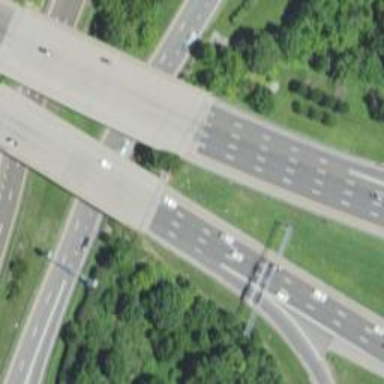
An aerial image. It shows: Beam bridge on motorway.